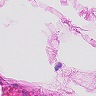
Metastatic tissue present: no